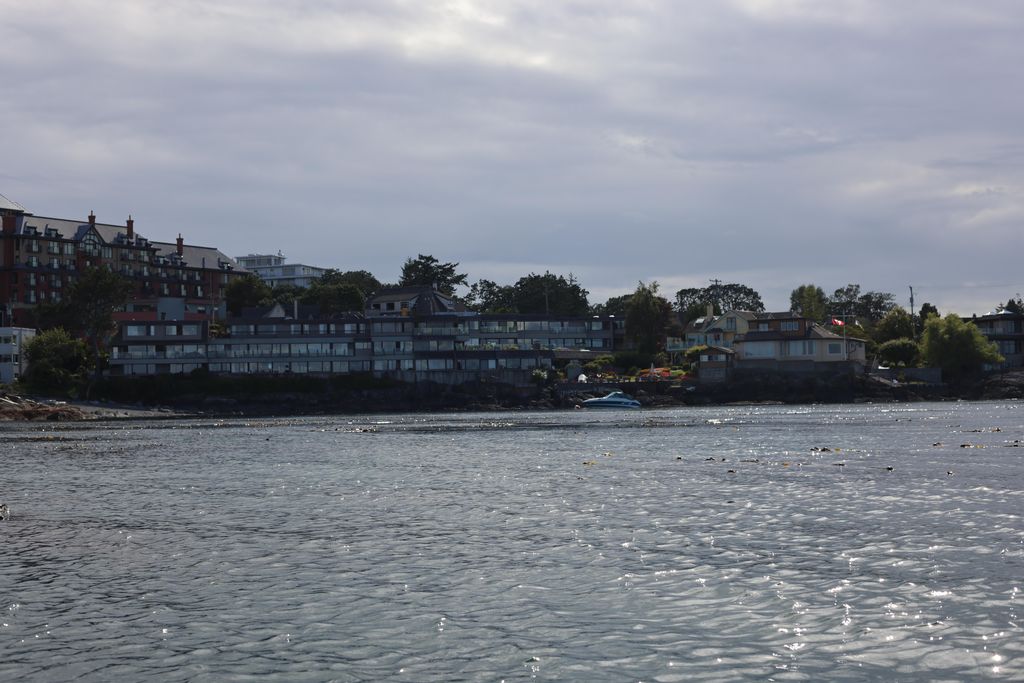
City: victoria